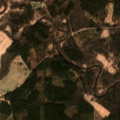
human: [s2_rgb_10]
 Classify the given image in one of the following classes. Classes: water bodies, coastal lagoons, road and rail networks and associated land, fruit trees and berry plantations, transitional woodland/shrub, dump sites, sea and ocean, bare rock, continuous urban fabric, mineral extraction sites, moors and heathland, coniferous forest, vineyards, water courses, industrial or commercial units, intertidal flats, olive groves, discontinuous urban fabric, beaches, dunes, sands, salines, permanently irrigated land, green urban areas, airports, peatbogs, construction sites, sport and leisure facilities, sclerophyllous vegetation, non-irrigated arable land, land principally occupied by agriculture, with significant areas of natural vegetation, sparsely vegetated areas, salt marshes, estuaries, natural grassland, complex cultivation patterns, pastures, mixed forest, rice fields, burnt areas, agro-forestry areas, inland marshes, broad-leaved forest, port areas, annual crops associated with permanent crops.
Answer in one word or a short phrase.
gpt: complex cultivation patterns, broad-leaved forest, coniferous forest, mixed forest, transitional woodland/shrub